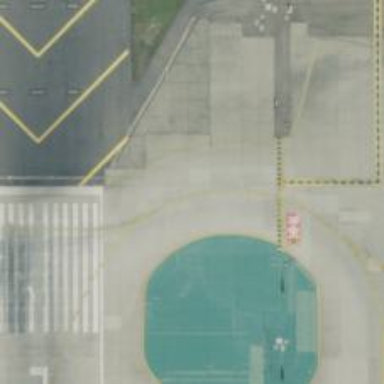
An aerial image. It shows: Image of taxiway at airport.